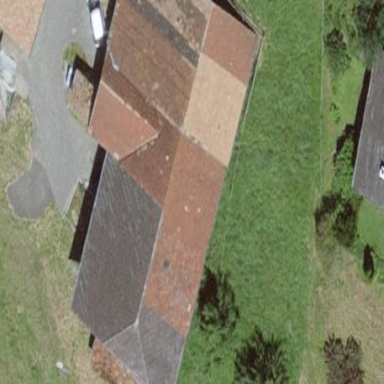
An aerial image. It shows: Barn.